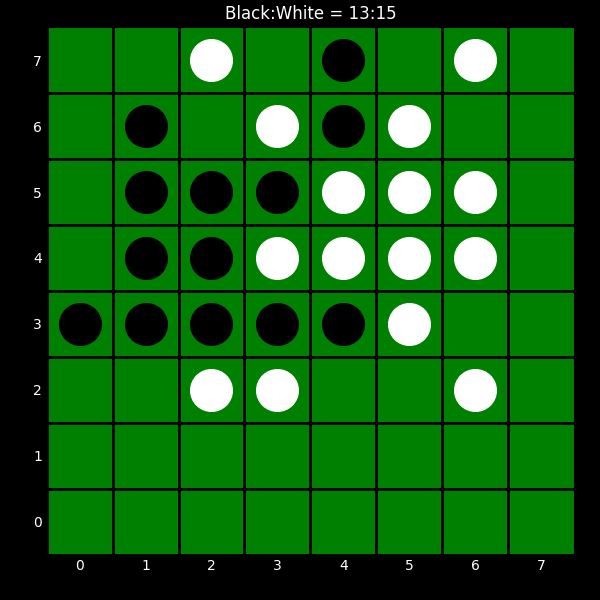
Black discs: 13
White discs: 15